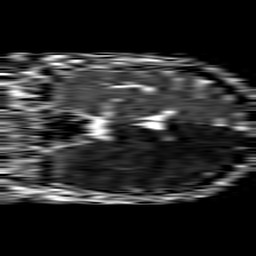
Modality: ADC
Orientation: coronal
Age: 58
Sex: male
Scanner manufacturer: philips
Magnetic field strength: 1.5 T
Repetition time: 4.6 s
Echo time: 0.08517 s